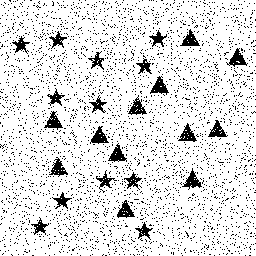
Squares: 0
Triangles: 12
Stars: 12
Total shapes: 24